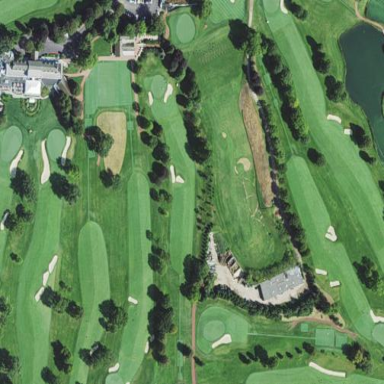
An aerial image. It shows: Golf course.